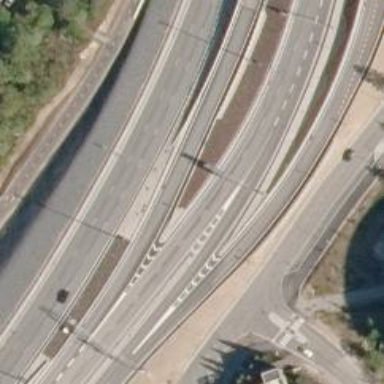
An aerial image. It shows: Tertiary motorway link road.